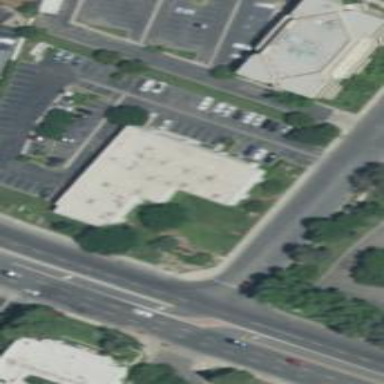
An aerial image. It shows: Commercial building.